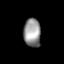
Tissue: lung
Cell type: Endothelial cells
Senescence score: 0.6122
Nuclear area (px): 473
Mean DAPI intensity: 149.949